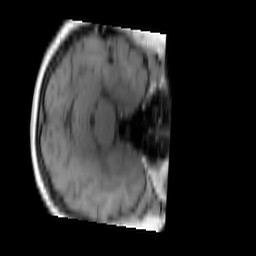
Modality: T1w
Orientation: axial
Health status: ill
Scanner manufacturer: siemens
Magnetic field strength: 3 T
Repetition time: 0.4 s
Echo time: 0.00246 s